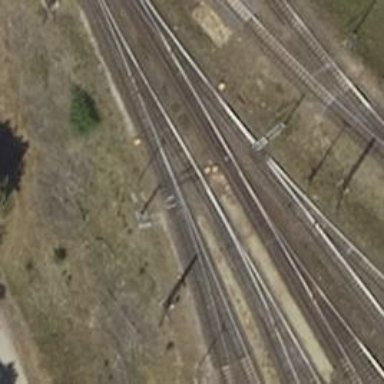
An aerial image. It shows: Railway switch.